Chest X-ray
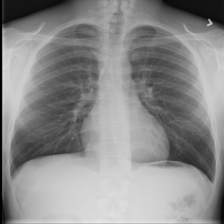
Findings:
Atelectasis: negative
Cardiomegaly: negative
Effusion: negative
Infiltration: negative
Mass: negative
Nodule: negative
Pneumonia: negative
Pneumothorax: negative
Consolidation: negative
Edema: negative
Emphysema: negative
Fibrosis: negative
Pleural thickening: negative
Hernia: negative